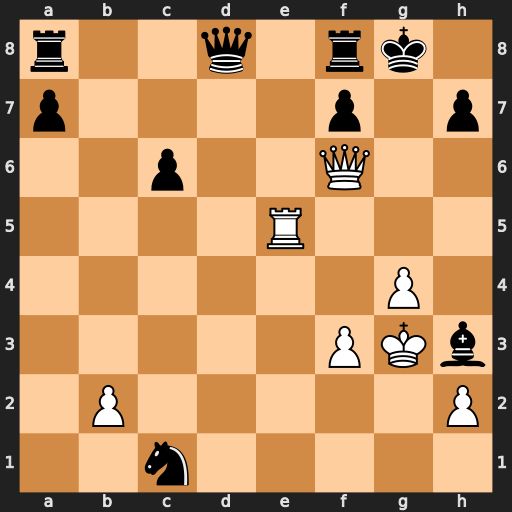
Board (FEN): r2q1rk1/p4p1p/2p2Q2/4R3/6P1/5PKb/1P5P/2n5
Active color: w
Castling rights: -
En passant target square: -
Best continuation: Rg5#